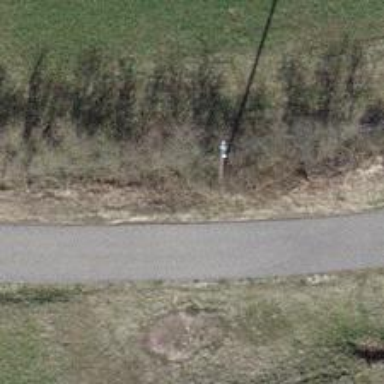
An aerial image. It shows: Power pole.